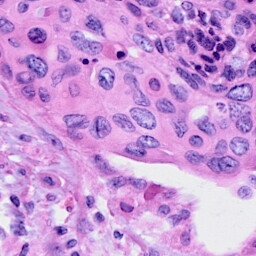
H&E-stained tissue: Cervix